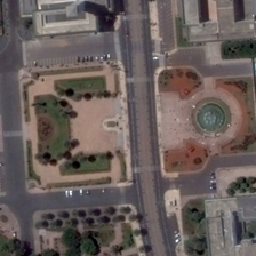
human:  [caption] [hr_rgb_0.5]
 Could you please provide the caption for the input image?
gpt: There are several buildings near the square.

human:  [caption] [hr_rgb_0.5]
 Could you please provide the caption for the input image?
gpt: several buildings are close to a square.

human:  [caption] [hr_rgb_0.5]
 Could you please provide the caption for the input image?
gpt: There are many buildings near the square.

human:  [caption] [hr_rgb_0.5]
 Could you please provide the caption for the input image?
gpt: Several buildings are close to a square.

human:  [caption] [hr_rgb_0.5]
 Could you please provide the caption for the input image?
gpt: There are some buildings near the square.